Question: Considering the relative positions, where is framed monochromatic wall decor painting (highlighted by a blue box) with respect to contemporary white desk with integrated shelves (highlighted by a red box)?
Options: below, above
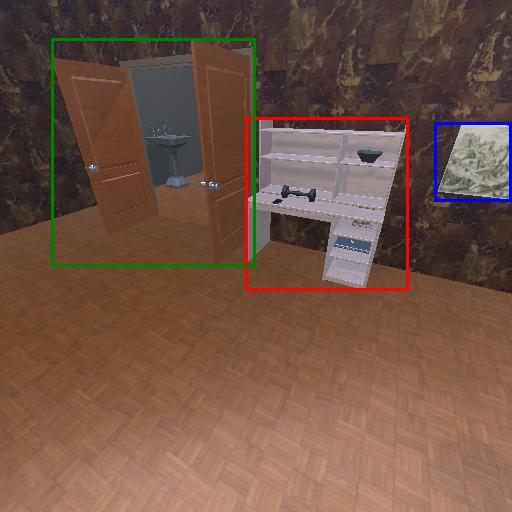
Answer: below